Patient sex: F
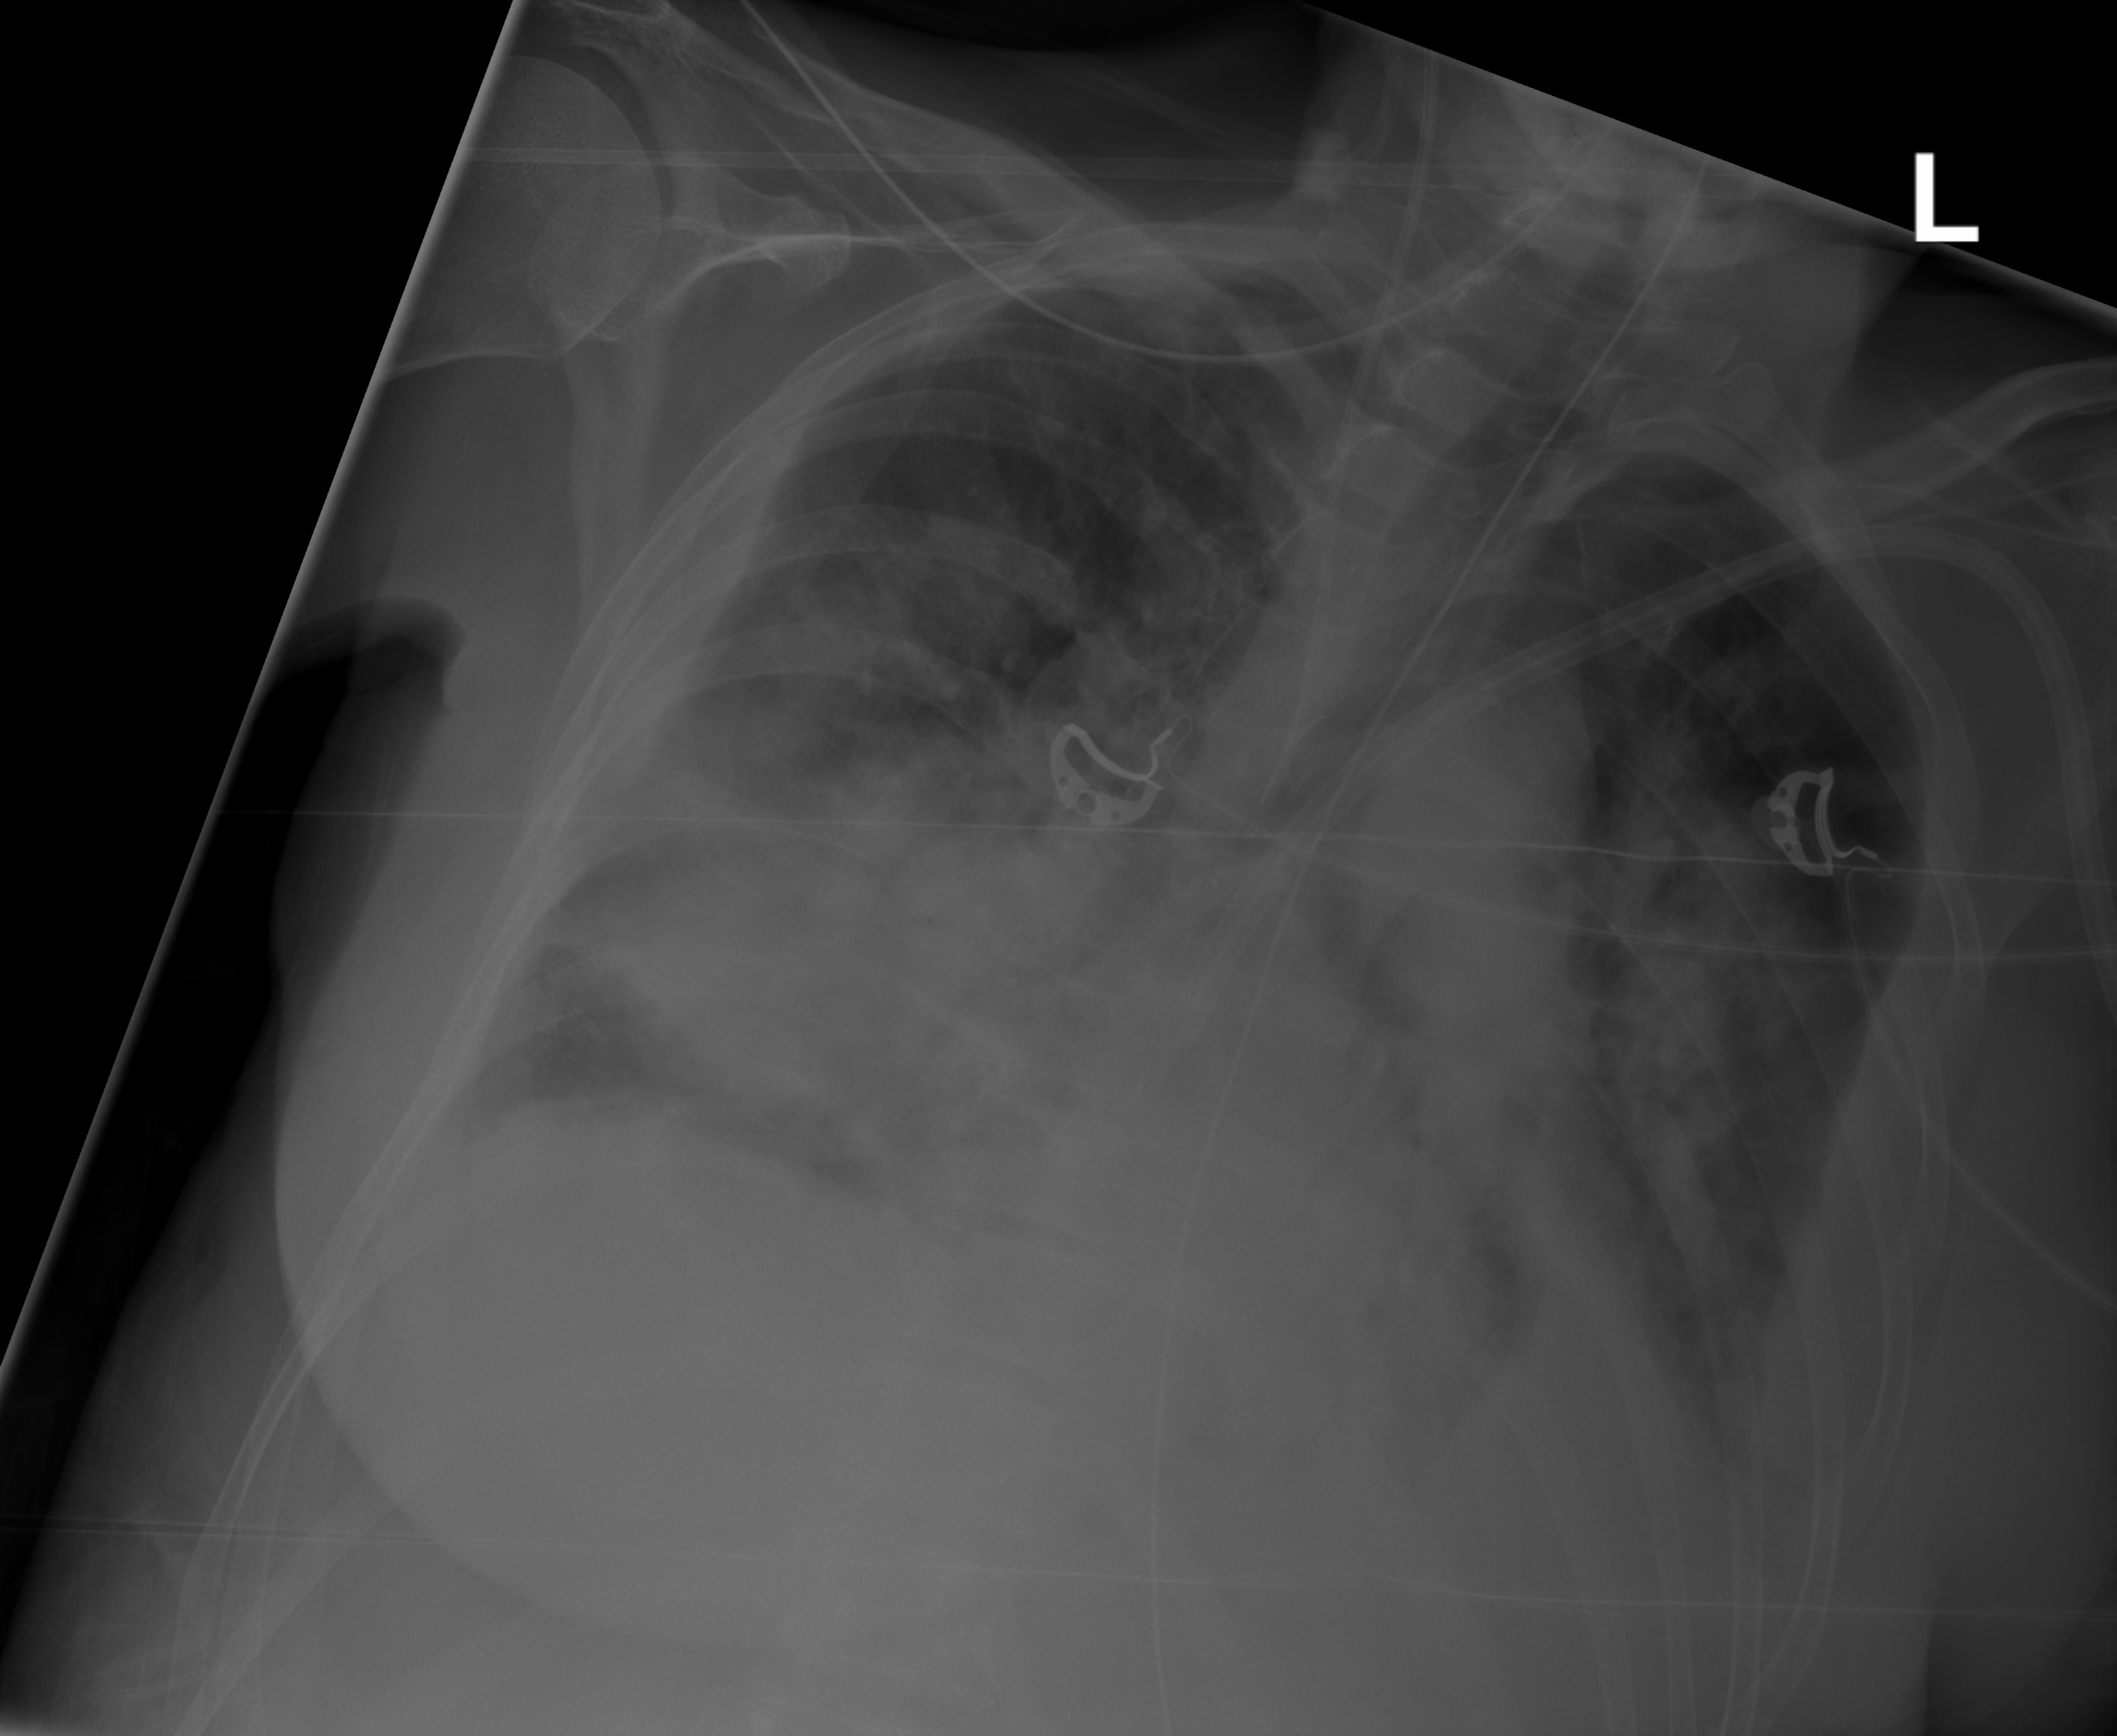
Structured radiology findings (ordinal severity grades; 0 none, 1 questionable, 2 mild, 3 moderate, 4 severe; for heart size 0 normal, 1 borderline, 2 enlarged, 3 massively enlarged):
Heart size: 0
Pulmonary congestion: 0
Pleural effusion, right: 3
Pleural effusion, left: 3
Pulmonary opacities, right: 2
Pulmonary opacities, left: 2
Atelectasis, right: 3
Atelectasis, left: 3